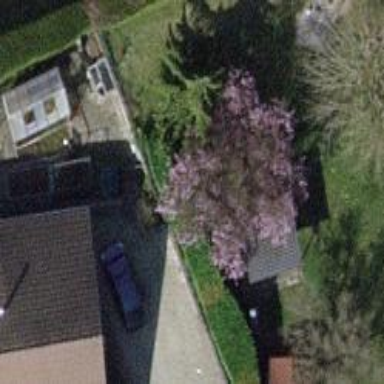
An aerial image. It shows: Garden with deciduous broadleaved trees.